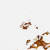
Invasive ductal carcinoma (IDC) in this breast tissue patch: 0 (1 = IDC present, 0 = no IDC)